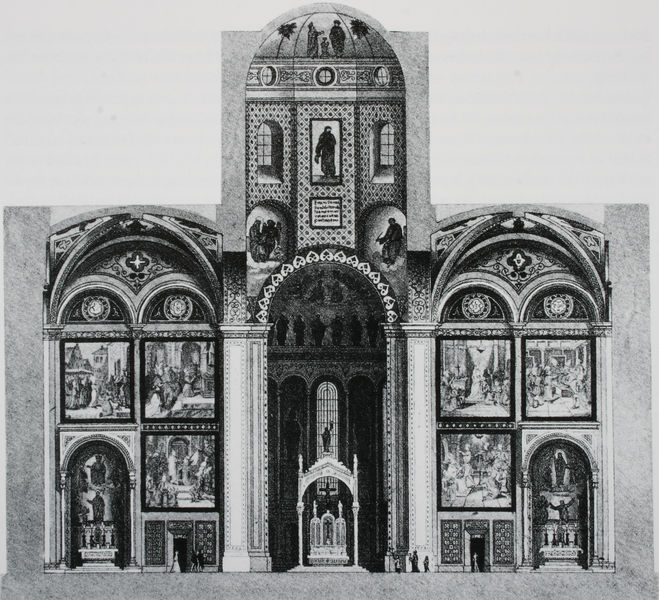
Titel: Dom in Speyer - Schnitt durch das Querhaus
Künstler: I.W. Bayrer
Standort: Speyer
Institution: Historisches Museum der Pfalz
Schlagwörter: gemälde, mann, menschen, fenster, grau, licht, marmor, schwarz, skizze, säule, säulen, tür, weiss, zeichnung, gebäude, malerei, ornament, wand, architektur, innenraum, kirche, figur, decke, turm, bilder, modell, ansicht, bogen, italien, pilaster, figuren, rundbogen, kuppel, wandmalerei, plastik, bögen, arkade, kirch, kreuz, kuppeln, schnitt, schwarzweiß, mosaik, entwurf, altar, kapitelle, kathedrale, portal, wandbilder, gesims, apsis, fresken, chor, kapelle, baldachin, heiliger, plan, heilige, heiligtum, fresko, querschnitt, basilika, aufriss, nischen, zentralbau, vierung, gotteshaus, medaillons, kupel, altäre, kappelle, orthodox, tafelbilder, schemazeichnung, ekirche, doppelrundbogen